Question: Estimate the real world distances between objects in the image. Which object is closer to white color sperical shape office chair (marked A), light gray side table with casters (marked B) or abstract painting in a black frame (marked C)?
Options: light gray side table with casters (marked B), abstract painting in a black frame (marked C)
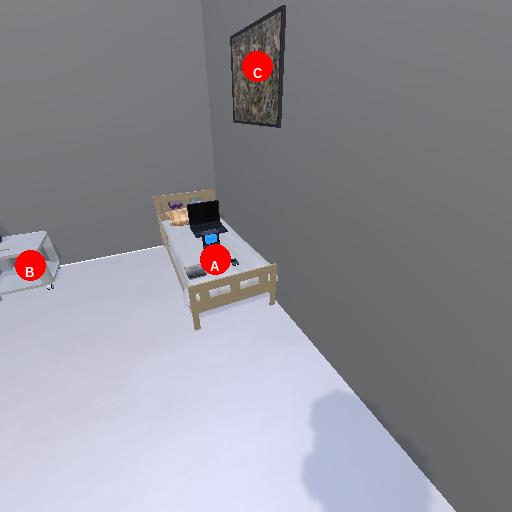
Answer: light gray side table with casters (marked B)